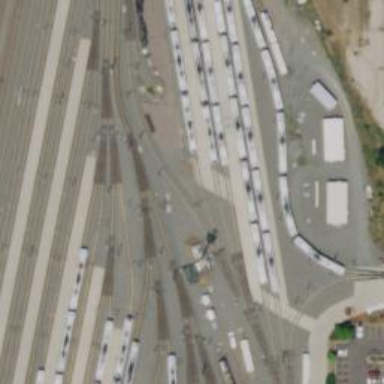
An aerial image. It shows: Light rail yard with electrified contact lines.